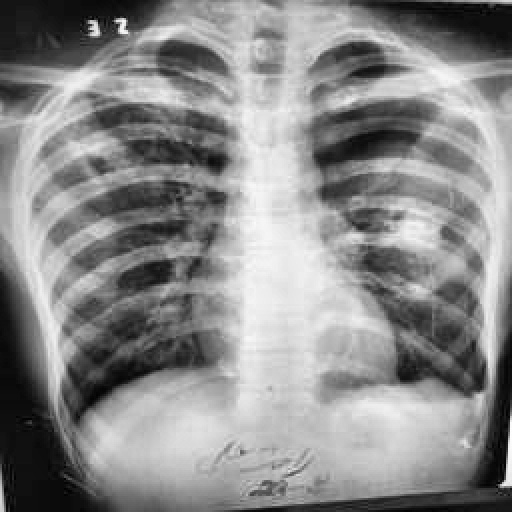
Finding: TUBERCULOSIS